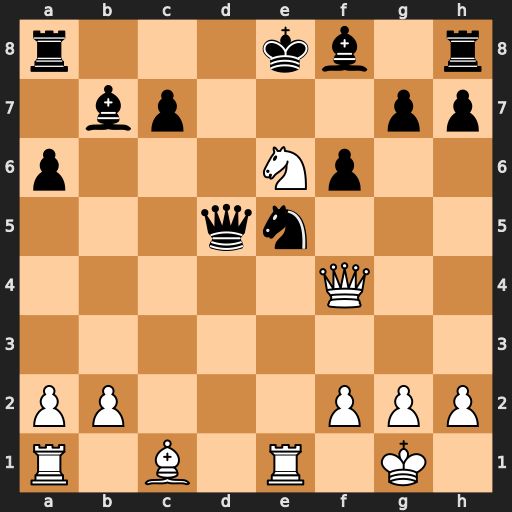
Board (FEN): r3kb1r/1bp3pp/p3Np2/3qn3/5Q2/8/PP3PPP/R1B1R1K1
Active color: w
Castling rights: kq
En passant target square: -
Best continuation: Nxc7+ Kf7 Nxd5